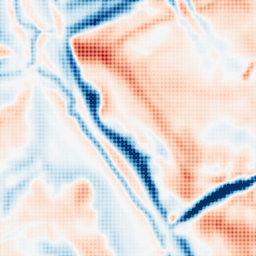
Category: multiscale
Decomposition family: dog_multiscale
Decomposition parameters: sigma_ratio: 1.4
n_scales: 5
base_sigma: 2
Upsampling method: sinc_hamming
Upsampling parameters: scale: 8
kernel_size: 8
Upsampling scale: 8